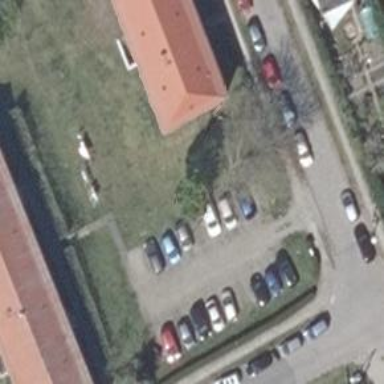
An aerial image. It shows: Gabled red-roofed apartment building.